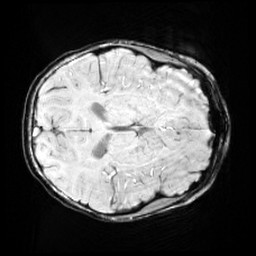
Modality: SWI
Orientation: axial
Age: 9
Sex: female
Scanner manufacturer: siemens
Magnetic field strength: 3 T
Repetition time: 0.027 s
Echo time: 0.02 s